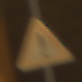
Verkehrszeichen: Gefahrenstelle
Umgebung: Outdoor, Urban
Tageszeit: Night
Wetter: Clear
Licht: Artificial
Jahreszeit: NotSpecified
Kontrast: HighContrast